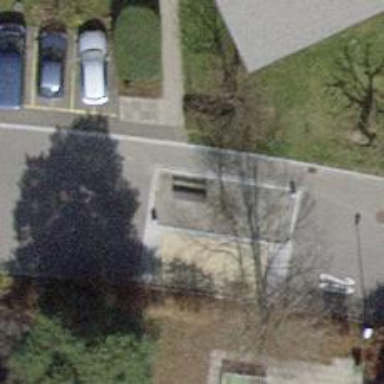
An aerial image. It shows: Black bench.